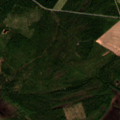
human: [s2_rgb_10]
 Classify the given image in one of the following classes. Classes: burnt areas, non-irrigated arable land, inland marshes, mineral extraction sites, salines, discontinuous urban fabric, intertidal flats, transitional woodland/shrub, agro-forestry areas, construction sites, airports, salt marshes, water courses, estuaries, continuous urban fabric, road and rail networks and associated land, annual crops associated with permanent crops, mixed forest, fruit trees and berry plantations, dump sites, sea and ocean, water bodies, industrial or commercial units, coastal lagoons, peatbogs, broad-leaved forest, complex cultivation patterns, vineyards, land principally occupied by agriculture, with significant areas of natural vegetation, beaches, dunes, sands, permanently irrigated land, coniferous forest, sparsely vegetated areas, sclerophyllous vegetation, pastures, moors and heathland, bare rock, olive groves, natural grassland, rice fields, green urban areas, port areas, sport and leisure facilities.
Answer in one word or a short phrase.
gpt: non-irrigated arable land, coniferous forest, mixed forest, transitional woodland/shrub